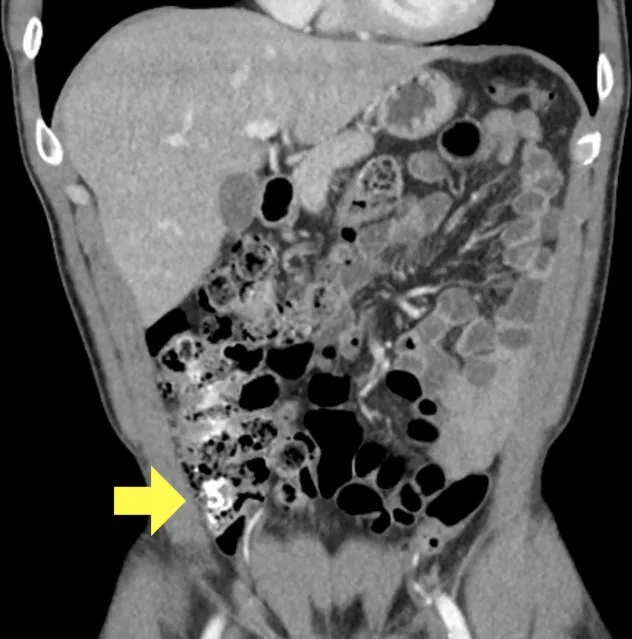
Abdominal computed tomography scan of a 41-year-old male with acute appendicitis. Coronal.
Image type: radiology (ct)